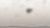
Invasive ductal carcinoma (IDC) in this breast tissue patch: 0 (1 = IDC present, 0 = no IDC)